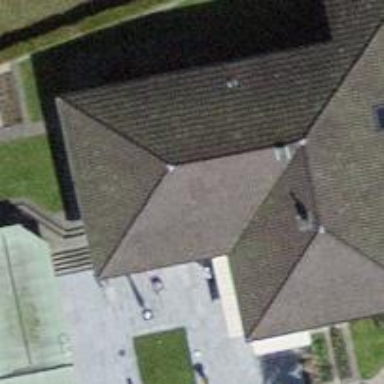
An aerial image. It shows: Building with tile roof.